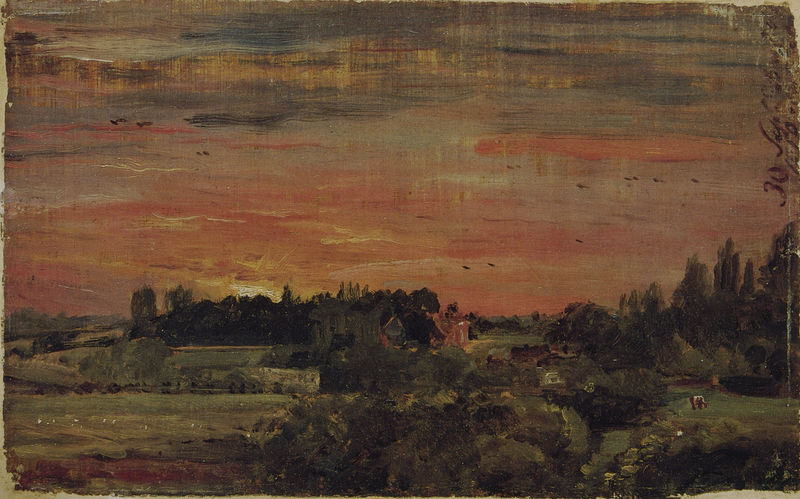
Titel: The Rectory from East Bergholt House
Künstler: John Constable
Standort: Philadelphia (Pennsylvania)
Institution: Philadelphia Museum of Art
Schlagwörter: blau, gemälde, himmel, wolken, bäume, gelb, grün, landschaft, ufer, abend, grau, licht, orange, ölbild, ausblick, blüten, haus, rot, tiere, wiese, malerei, signatur, bach, dämmerung, erde, feld, felder, gräser, horizont, häuser, natur, sonnenaufgang, vögel, weite, büsche, gebüsch, sonne, sträucher, wiesen, pflanzen, rosa, wald, schrift, ruhe, ansicht, dorf, sonnenuntergang, kuh, tannen, untergang, abendrot, abendstimmung, leinwand, wärme, morgenrot, verwischen, wiede, grüpn, 30, horizoint, ölgemälda